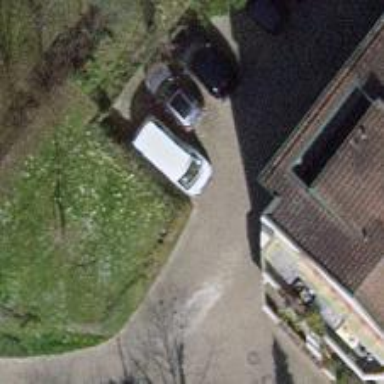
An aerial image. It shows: Driveway leading to service road.